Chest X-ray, AP view. Patient: 44 years old, sex F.
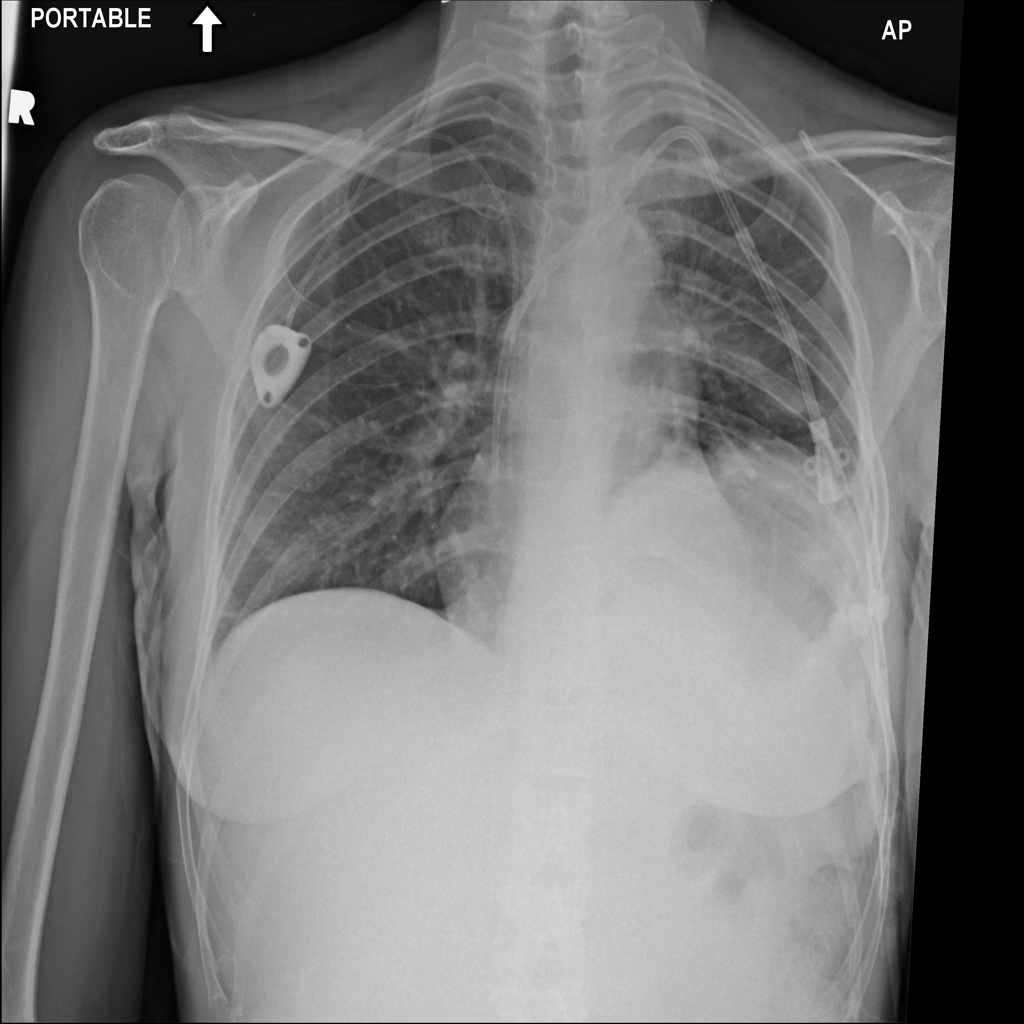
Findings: Atelectasis, Consolidation, Edema, Mass, Pleural_Thickening